Question: I'm making a RS but I can't find on how to display only one cell for the group column.
The upper report is what I'm making and I want my report to be look like the bottom report
[
Also is there a way to edit the report again. I mean to display the Report Wizard again and assign if either the column is gonna be 'page,groups or details'
Edit 1:
I tried deleting the columns and adding group manually. But the output is wrong
The column '[Agent Name]' is the only drillable column, you can refer to the image.
<URL>
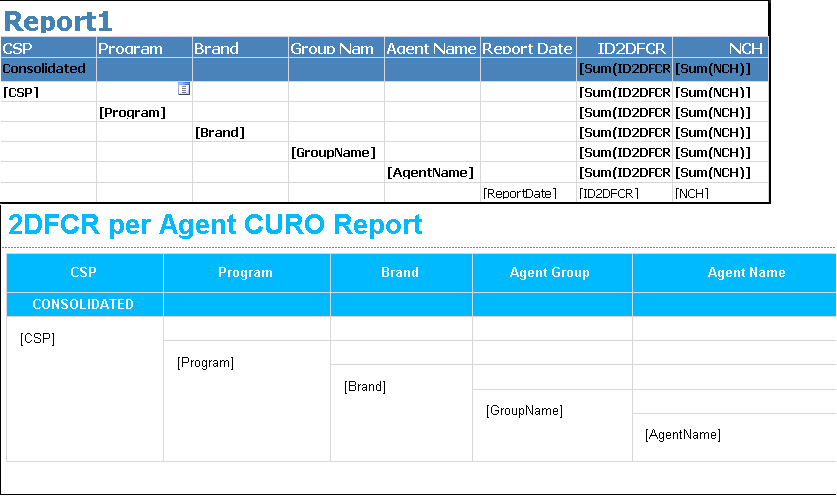
Answer: You have to delete all the groups/rows except the bottom (details row), then add the groups back, but when adding them select the 'Add Group Header' checkbox - This will create the merged cells...
Alternatively, select the cells you want merged (with control+click), then right click one and merge them
After manually creating the row group. You have to go to row group properties>Visibility>Select the 'hide'>Check the 'Display can be toggled by this report item:' and select the column group.